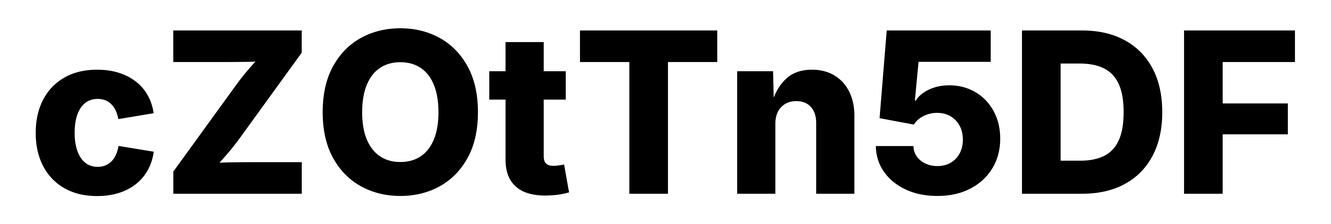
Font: Inter_ExtraBold